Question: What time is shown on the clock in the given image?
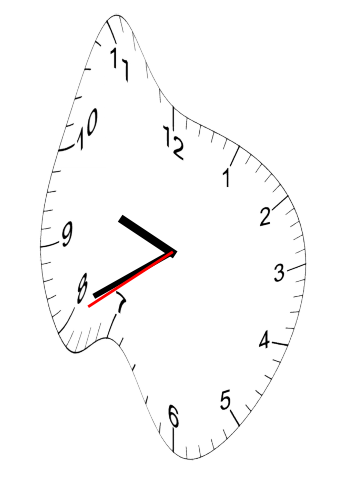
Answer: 09:40:40